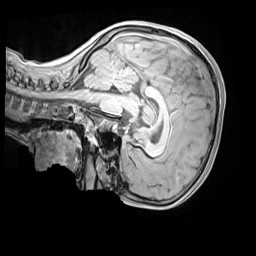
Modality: MP2RAGE
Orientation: sagittal
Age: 9
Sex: female
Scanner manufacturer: siemens
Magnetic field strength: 3 T
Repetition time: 4 s
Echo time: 0.00303 s